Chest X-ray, AP view. Patient: 52 years old, sex M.
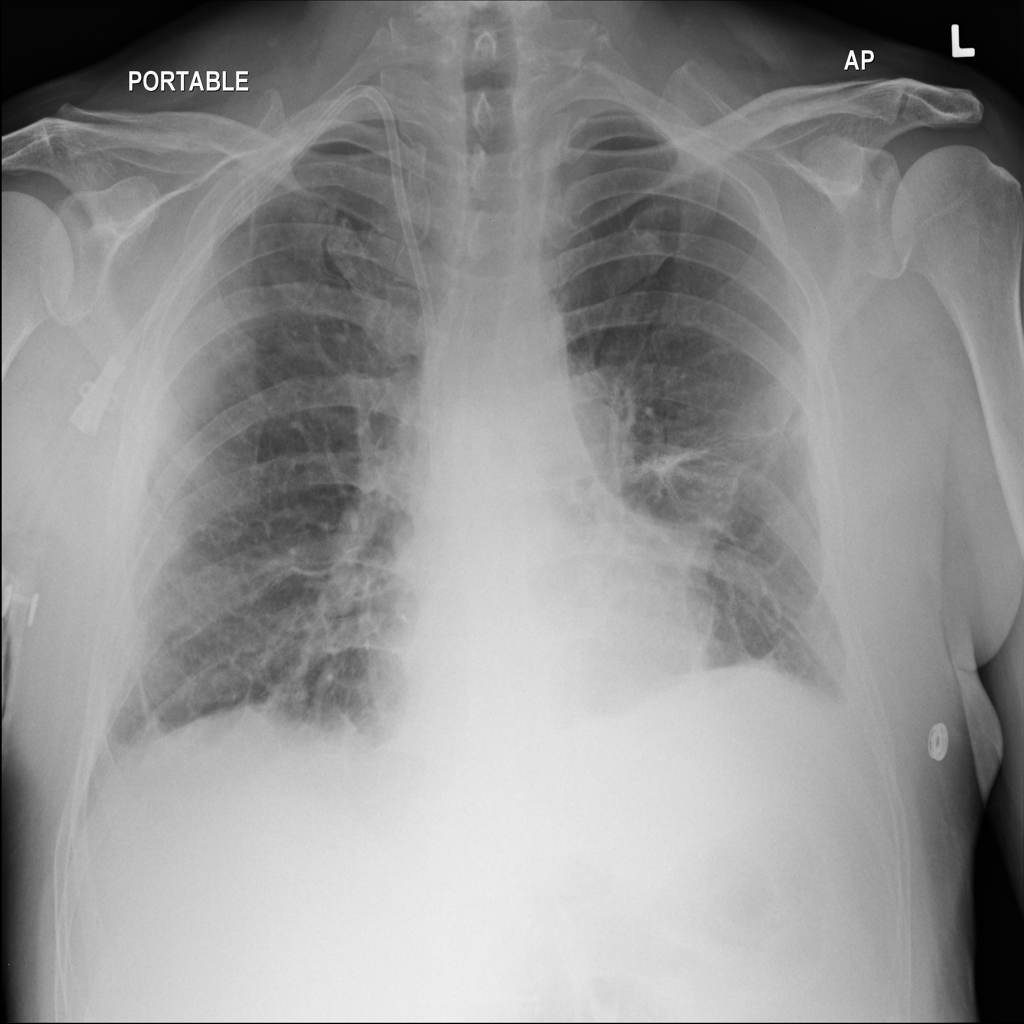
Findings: No Finding